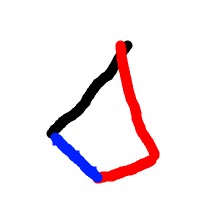
Shape: kite